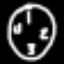
Label: clock